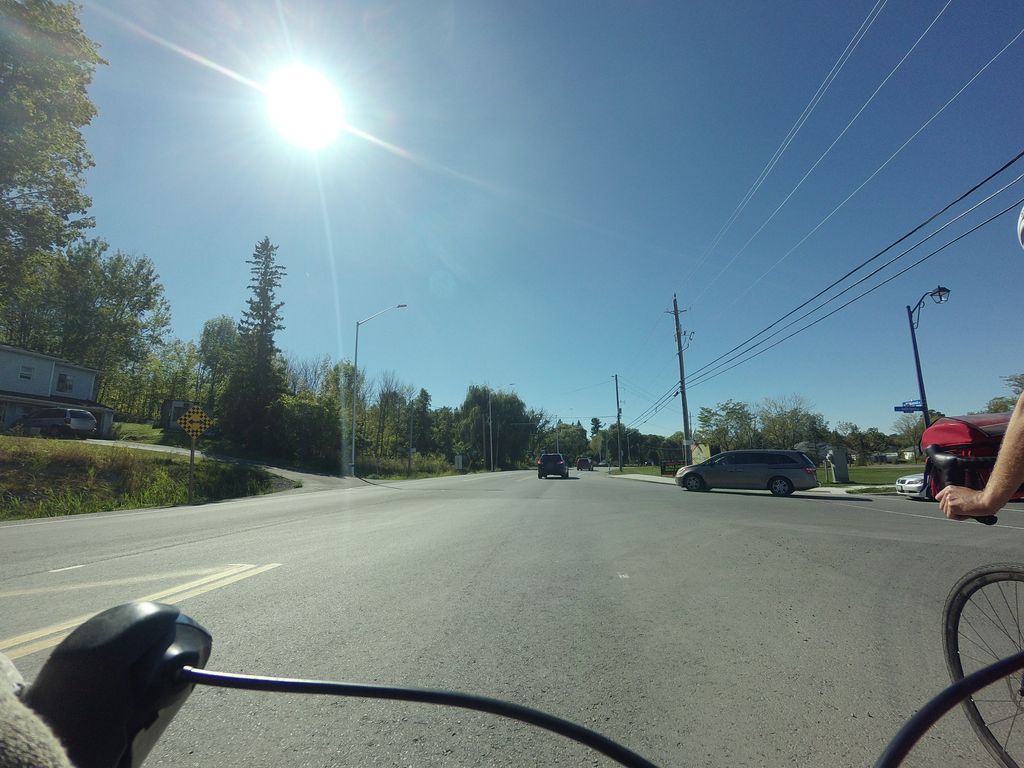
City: ottawa-gatineau